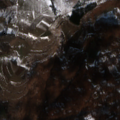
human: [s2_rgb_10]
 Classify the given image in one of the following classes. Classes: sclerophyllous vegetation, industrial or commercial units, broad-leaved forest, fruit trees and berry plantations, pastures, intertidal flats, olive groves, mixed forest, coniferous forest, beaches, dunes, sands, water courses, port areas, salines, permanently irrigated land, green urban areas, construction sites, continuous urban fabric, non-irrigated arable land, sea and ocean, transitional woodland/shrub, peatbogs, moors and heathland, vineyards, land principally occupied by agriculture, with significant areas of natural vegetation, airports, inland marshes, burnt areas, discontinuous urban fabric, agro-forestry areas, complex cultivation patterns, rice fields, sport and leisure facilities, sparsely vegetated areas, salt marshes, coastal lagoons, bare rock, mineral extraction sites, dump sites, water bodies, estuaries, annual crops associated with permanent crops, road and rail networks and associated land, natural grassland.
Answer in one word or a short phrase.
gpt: complex cultivation patterns, land principally occupied by agriculture, with significant areas of natural vegetation, broad-leaved forest, natural grassland, transitional woodland/shrub